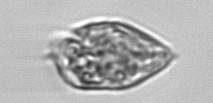
Label: Strombidium_morphotype1